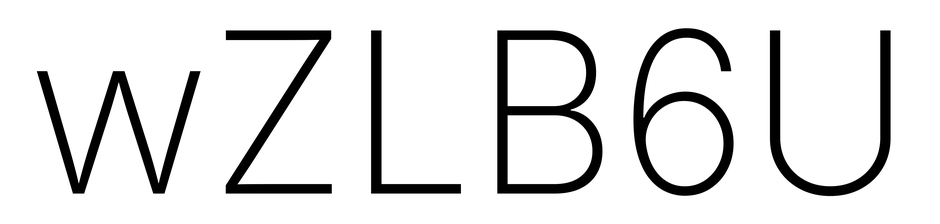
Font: Inter_ExtraLight